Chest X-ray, AP view. Patient: 50 years old, sex M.
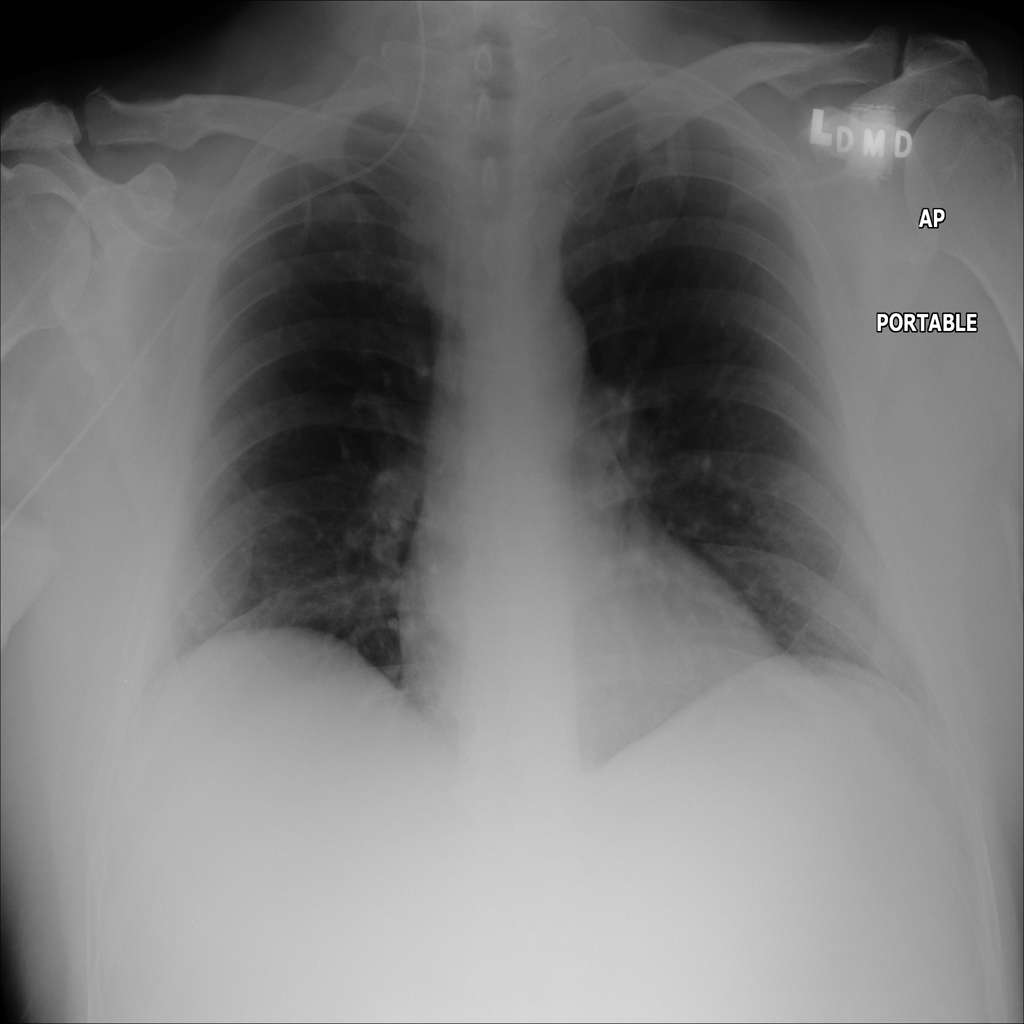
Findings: No Finding